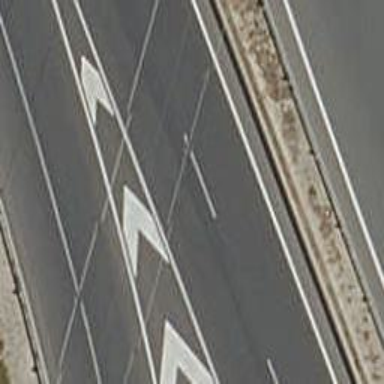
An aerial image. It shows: Motorway link.